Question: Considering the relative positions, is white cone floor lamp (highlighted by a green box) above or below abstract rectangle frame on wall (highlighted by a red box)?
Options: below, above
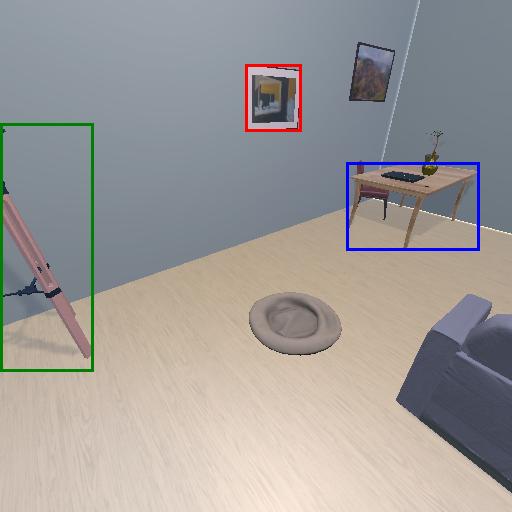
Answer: below